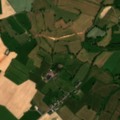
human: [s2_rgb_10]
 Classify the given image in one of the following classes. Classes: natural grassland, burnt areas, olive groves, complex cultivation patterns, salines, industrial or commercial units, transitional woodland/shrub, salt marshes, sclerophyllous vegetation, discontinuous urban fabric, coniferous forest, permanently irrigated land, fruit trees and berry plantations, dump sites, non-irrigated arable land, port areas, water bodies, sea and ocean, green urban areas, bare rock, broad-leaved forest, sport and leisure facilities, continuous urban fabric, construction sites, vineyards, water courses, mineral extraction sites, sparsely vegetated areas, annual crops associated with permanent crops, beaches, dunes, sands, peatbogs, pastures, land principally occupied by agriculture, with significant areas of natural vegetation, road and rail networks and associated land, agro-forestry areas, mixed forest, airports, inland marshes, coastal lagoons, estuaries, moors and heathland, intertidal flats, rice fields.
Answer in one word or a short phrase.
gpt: discontinuous urban fabric, pastures, complex cultivation patterns